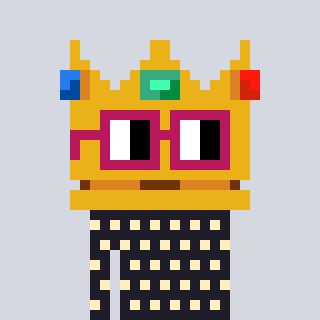
a pixel art character with square dark red glasses, a crown-shaped head and a grayscale-colored body on a cool background